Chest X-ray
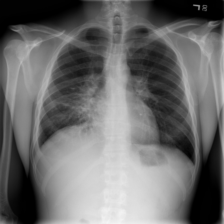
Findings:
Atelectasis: negative
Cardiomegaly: negative
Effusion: negative
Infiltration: negative
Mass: negative
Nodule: negative
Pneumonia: negative
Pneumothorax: negative
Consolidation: negative
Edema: negative
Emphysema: negative
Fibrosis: negative
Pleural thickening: negative
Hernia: negative